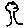
Label: tree